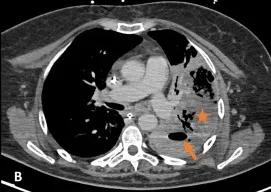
Chest computed tomography performed 11 days after hospitalization. Lung. Windows depict the same findings.
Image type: radiology (ct)